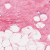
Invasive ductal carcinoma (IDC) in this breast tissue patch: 0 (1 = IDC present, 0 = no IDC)